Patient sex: M
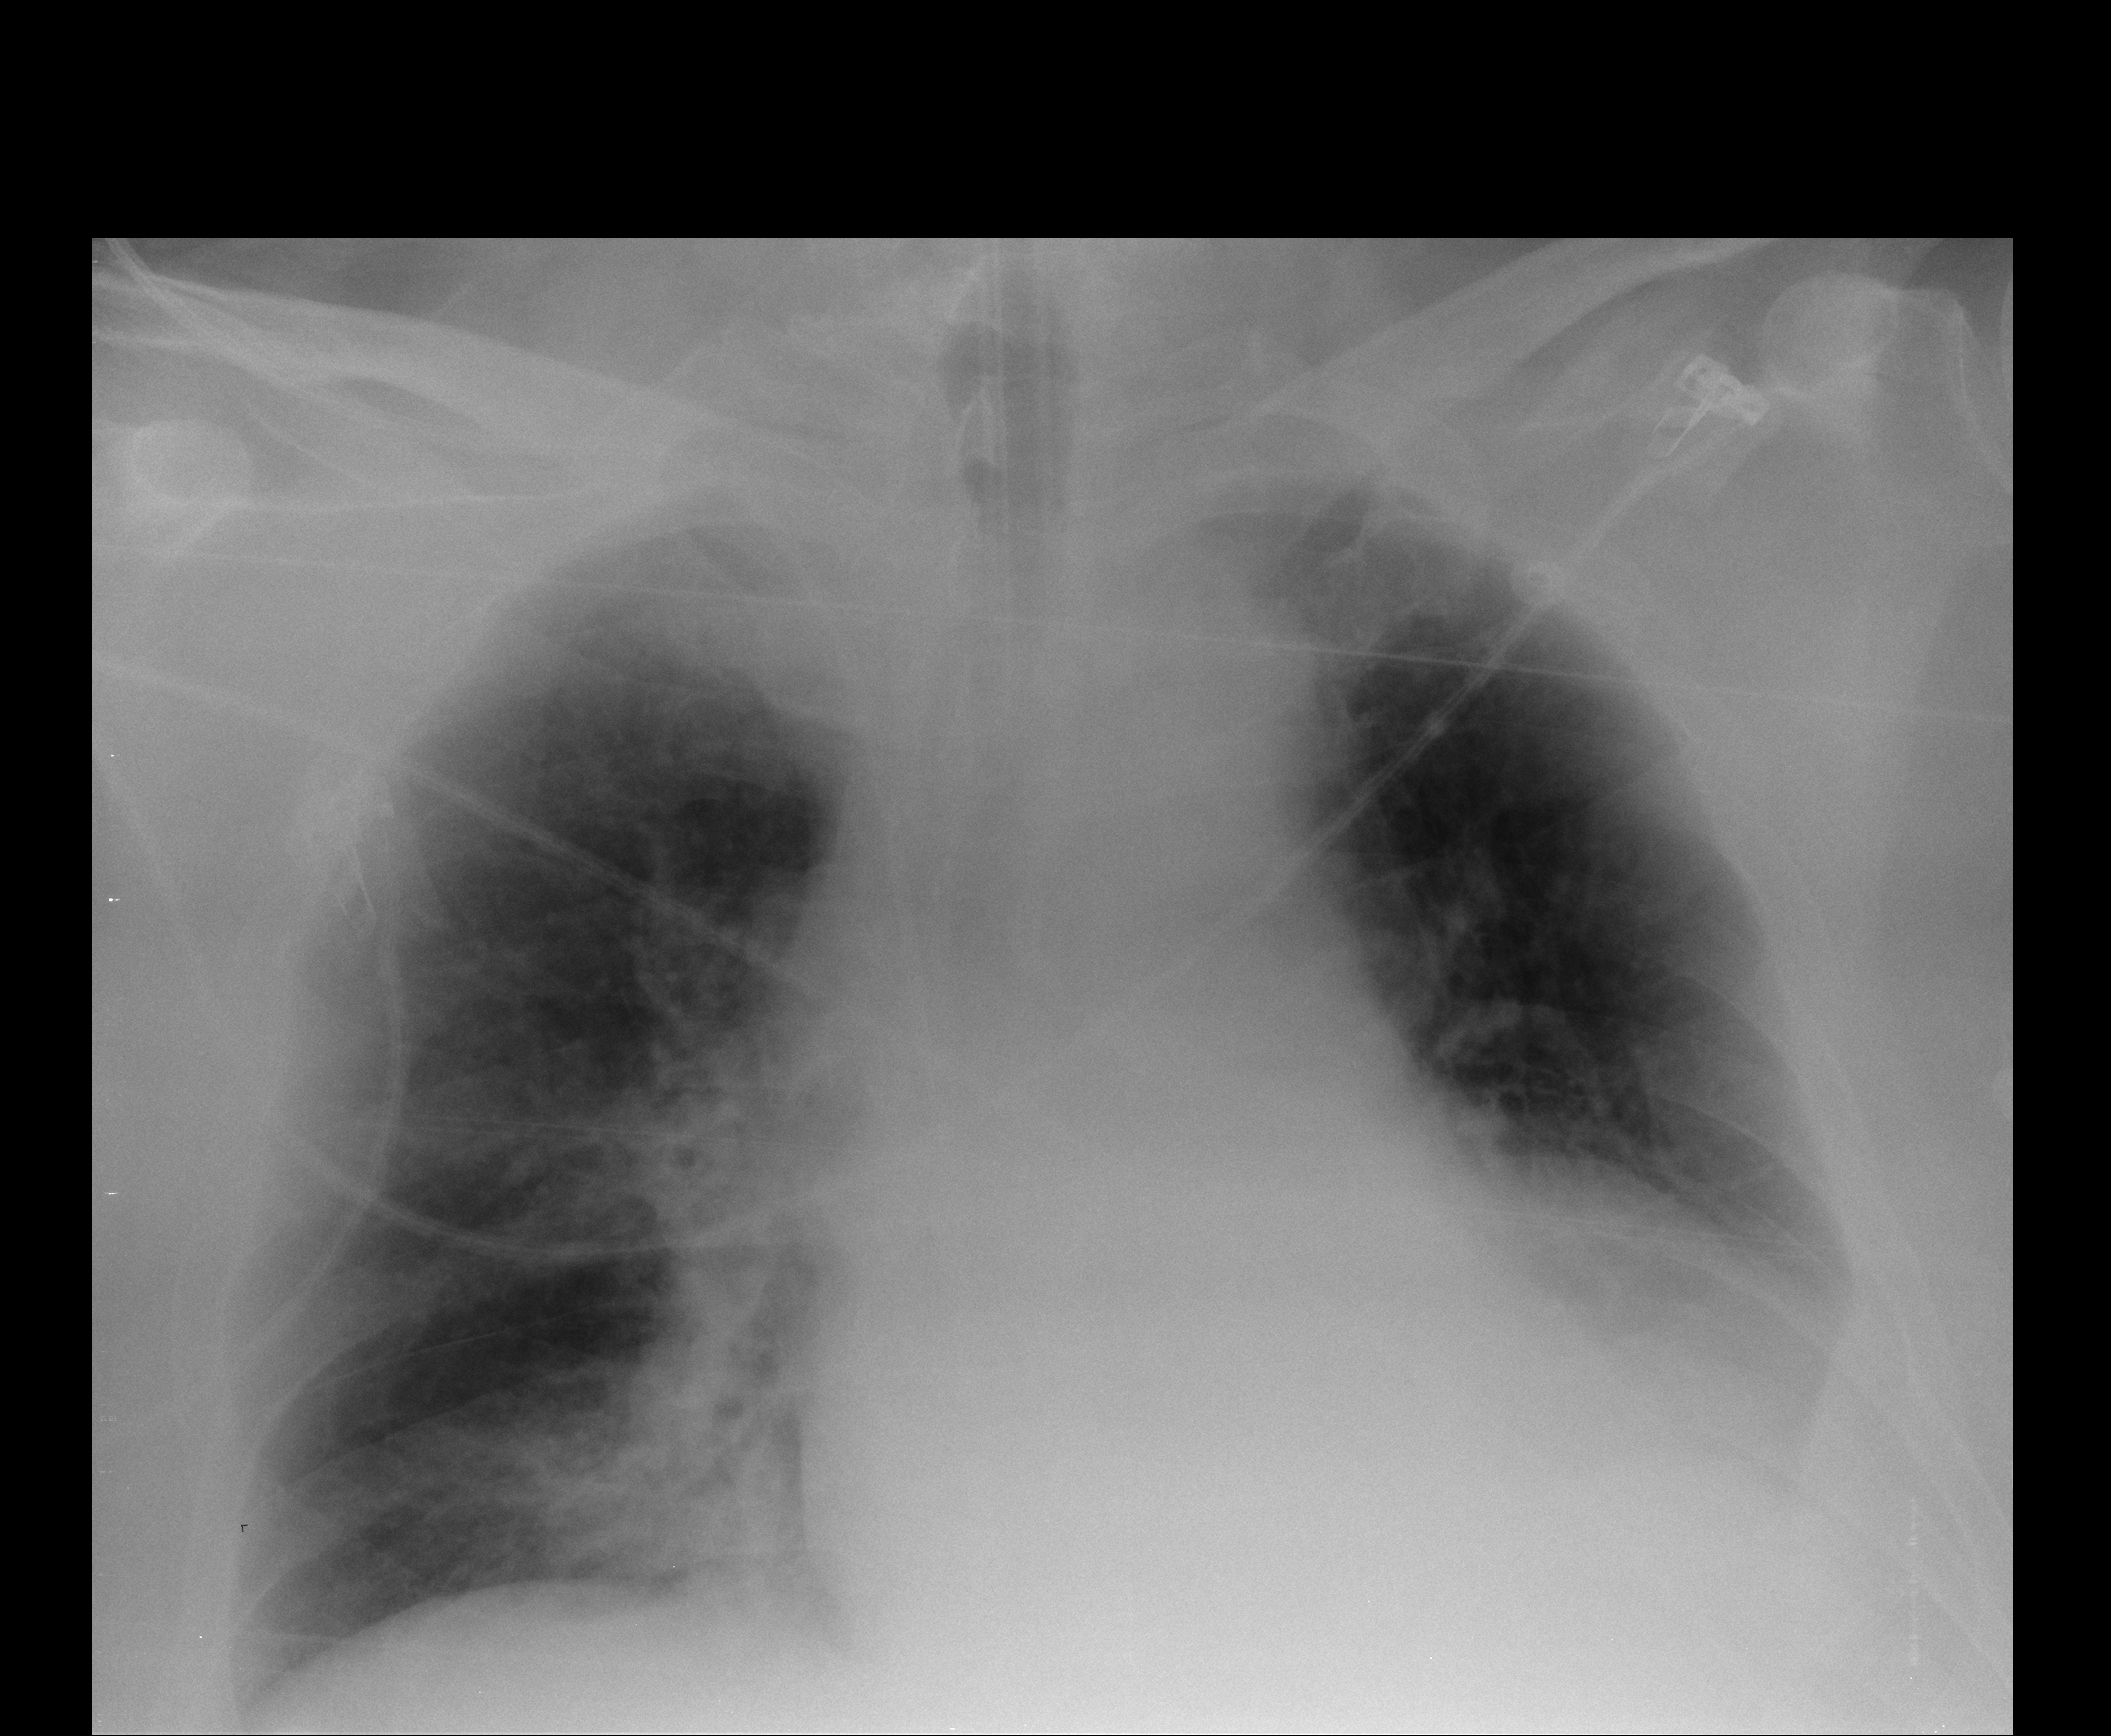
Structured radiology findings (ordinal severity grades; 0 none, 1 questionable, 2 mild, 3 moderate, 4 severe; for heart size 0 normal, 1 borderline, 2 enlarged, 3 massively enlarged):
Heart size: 2
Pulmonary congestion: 2
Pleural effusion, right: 1
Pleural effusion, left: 2
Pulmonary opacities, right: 2
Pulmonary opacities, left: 0
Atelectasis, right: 2
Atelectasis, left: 2